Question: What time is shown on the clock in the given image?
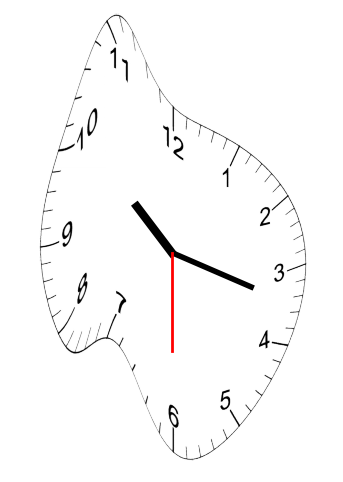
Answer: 10:17:30